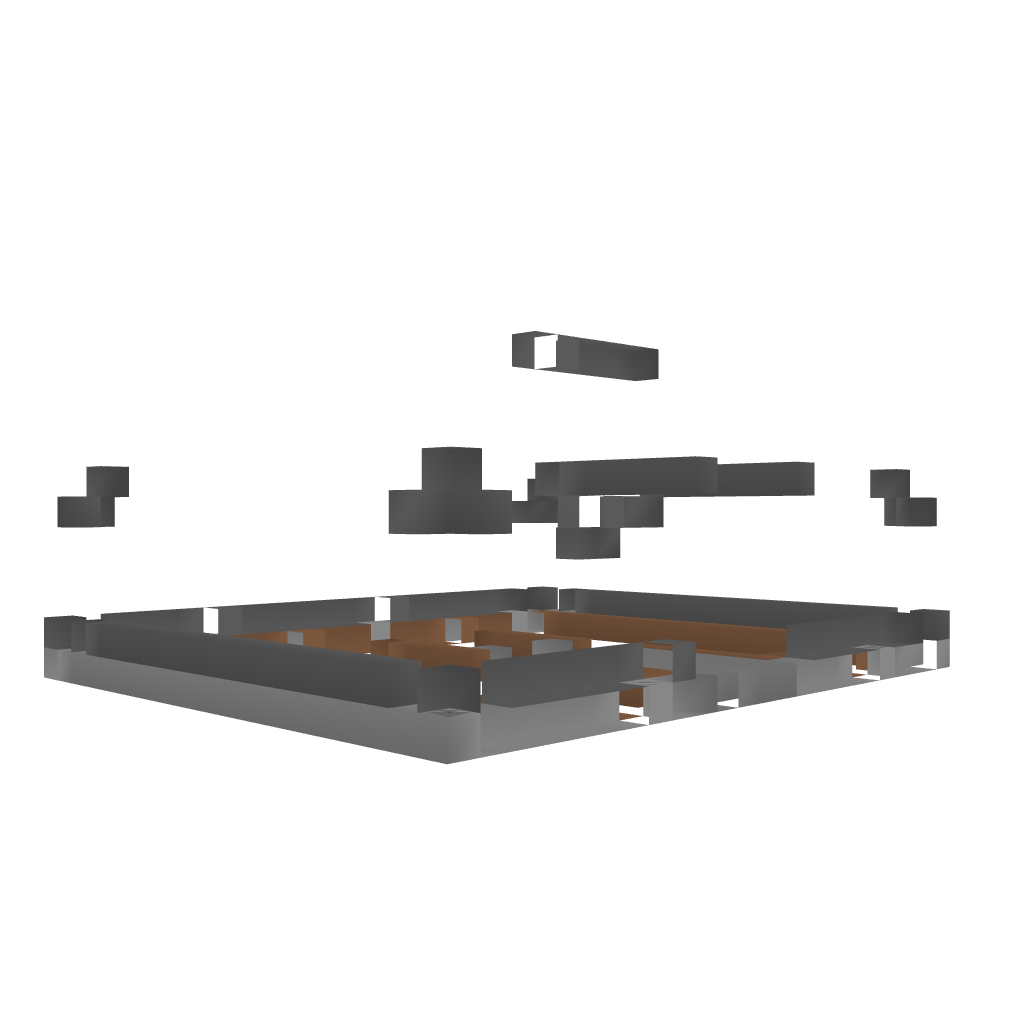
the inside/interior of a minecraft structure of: Modern Government Building